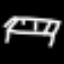
Label: bed